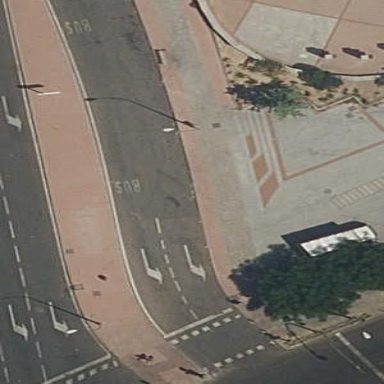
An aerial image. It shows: Kerb barrier around traffic island.